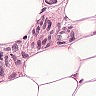
Metastatic tissue present: yes